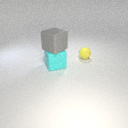
large gray rubber cube above large cyan rubber cube